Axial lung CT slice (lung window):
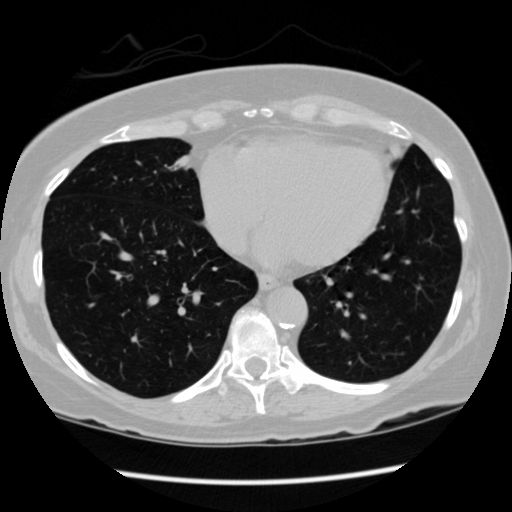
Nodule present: no